Question: I have to do an Edit Text with two Font Awesome Icons inside it:

My problem is to add these icons (Left and Right), how can I do it?
Here is my custom_search.xml drawable file:
'''
<?xml version="1.0" encoding="utf-8"?>
<shape xmlns:android="http://schemas.android.com/apk/res/android"
android:shape="rectangle" android:padding="10dp">
<solid android:color="#FFFFFF"/>
<corners
android:bottomRightRadius="5dp"
android:bottomLeftRadius="5dp"
android:topLeftRadius="5dp"
android:topRightRadius="5dp"/>
<stroke android:color="@color/grayLighter" android:width="1dp"/>
</shape>
'''
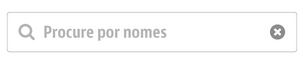
Answer: You can use 'drawableLeft' and 'drawabelRight' in your xml like follows:
'''
<EditText
android:id="@+id/et_drawables_added"
android:layout_width="wrap_content"
android:layout_height="wrap_content"
android:drawableRight="@drawable/ic_launcher"
android:drawableLeft="@drawable/ic_launcher"" />
'''
There are more options, like 'drawableTop', 'drawableBottom'. You can try them anyway you want.